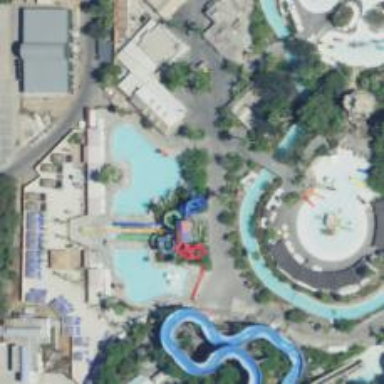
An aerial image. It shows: Water slide attraction.